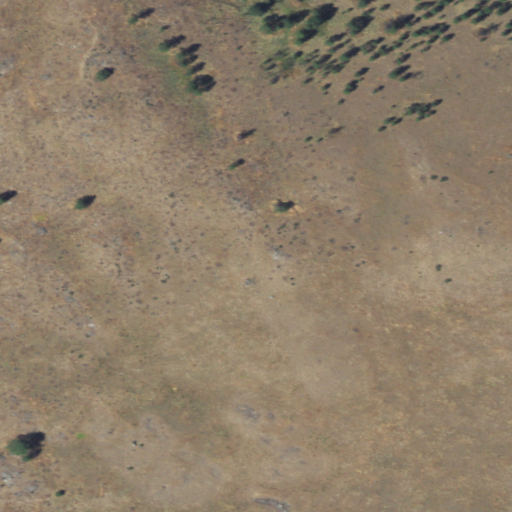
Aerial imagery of mountain in Washington named Happy Hill containing grassland and shrub